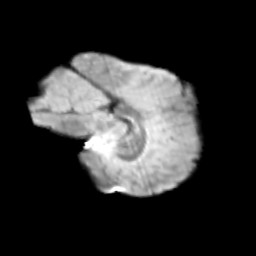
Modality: T2w
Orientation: sagittal
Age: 11
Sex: female
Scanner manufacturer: siemens
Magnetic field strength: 3 T
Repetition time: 3.8 s
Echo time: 0.07 s